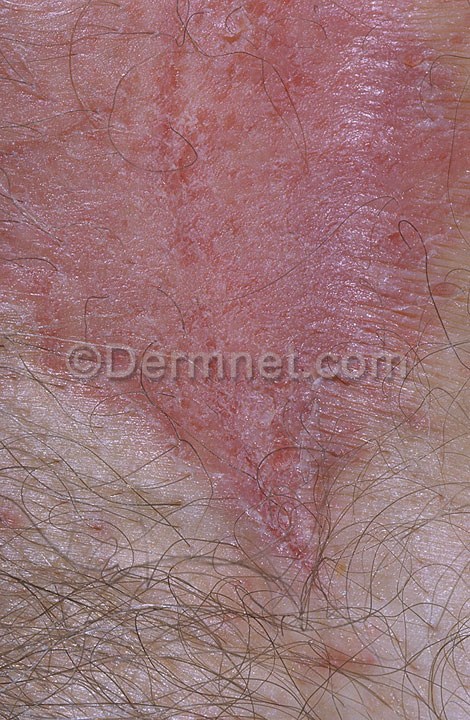
Disease: Tinea Ringworm Candidiasis and other Fungal Infections